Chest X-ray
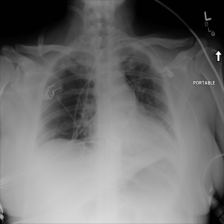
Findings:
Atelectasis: negative
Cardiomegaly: negative
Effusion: negative
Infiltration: positive
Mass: negative
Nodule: negative
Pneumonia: negative
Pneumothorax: negative
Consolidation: negative
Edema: positive
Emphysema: negative
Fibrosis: negative
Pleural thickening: negative
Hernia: negative